Field crop: maize
Growth stage: 2
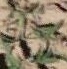
Species: atriplex